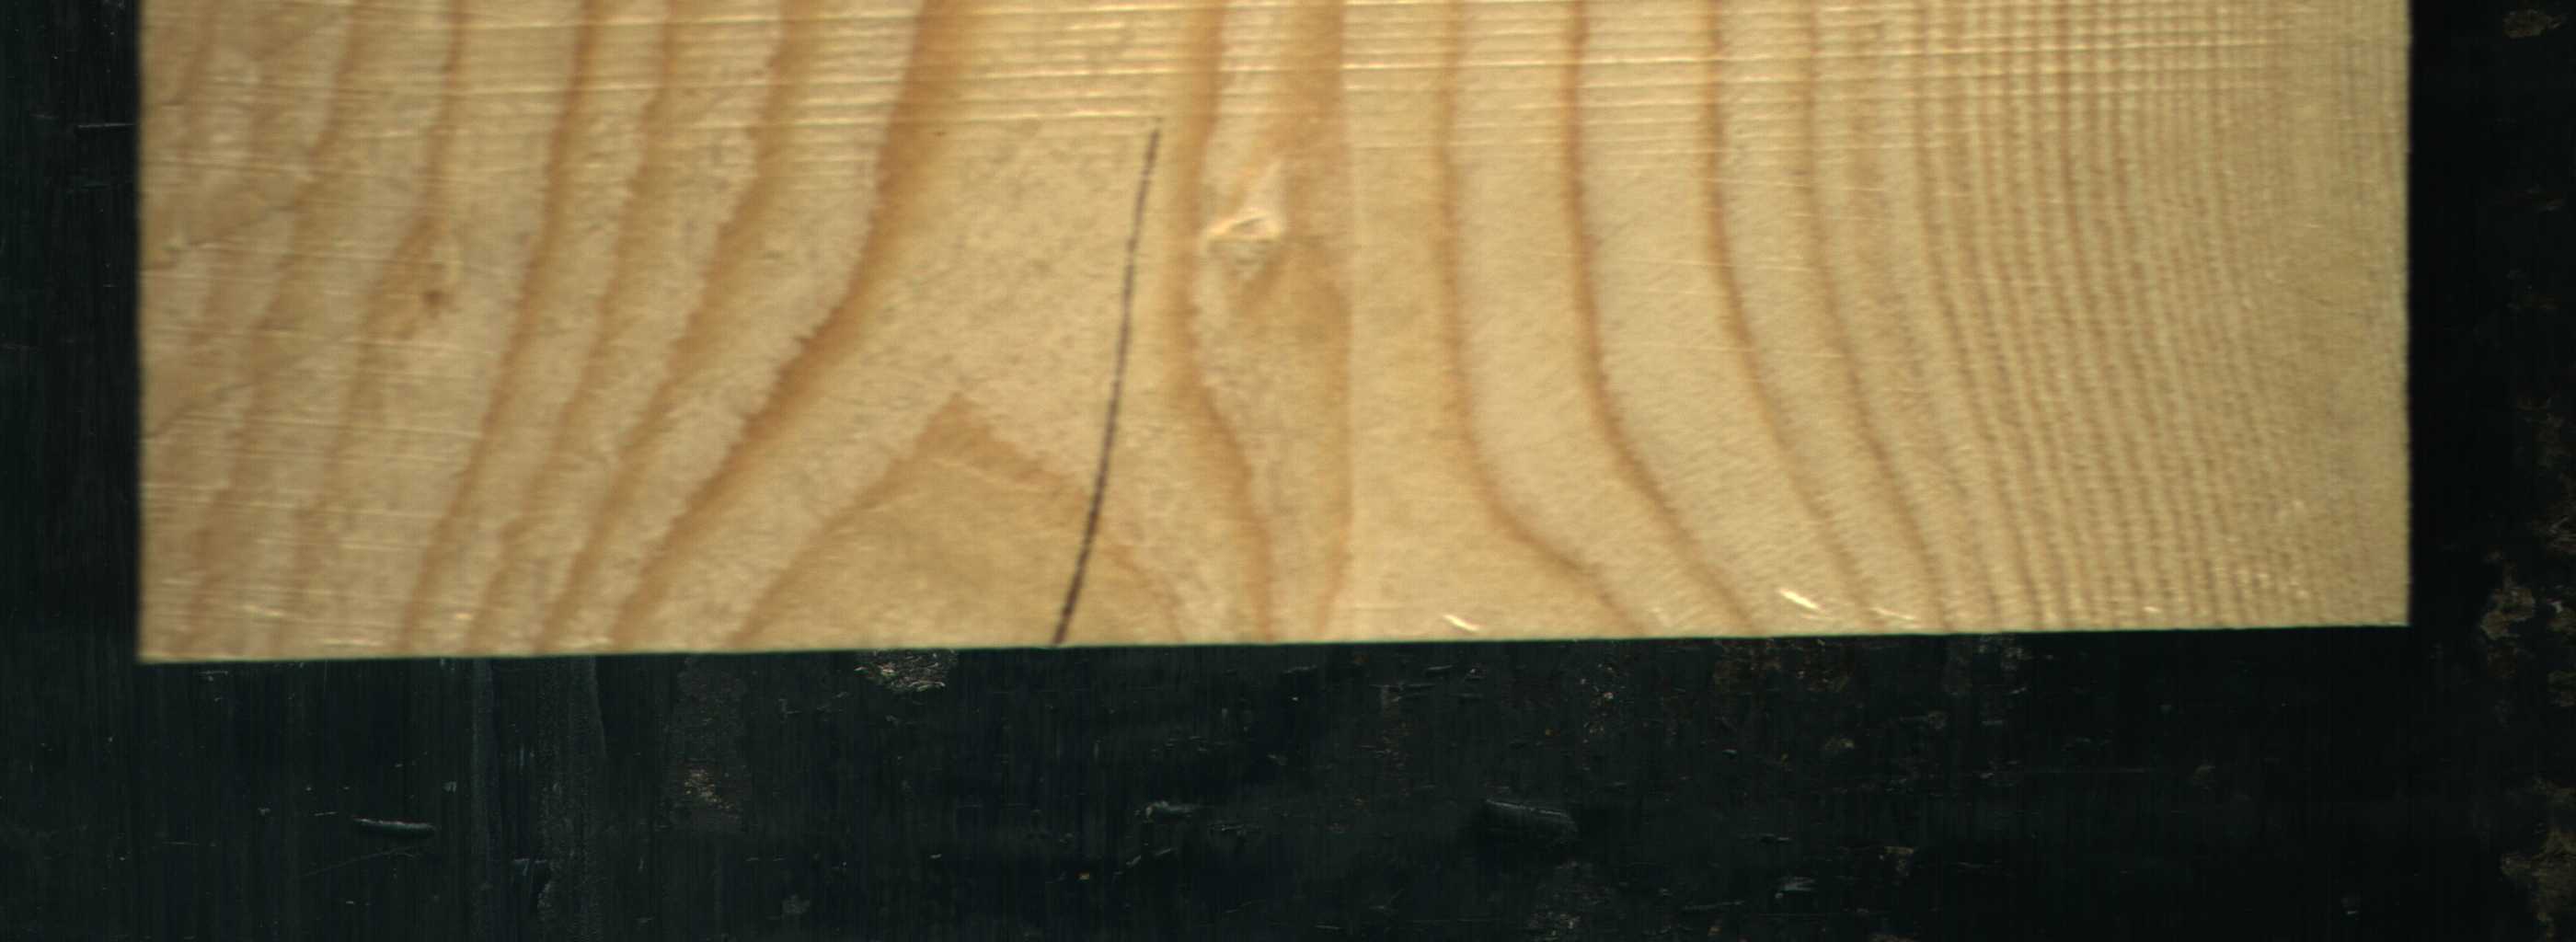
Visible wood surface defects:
Crack